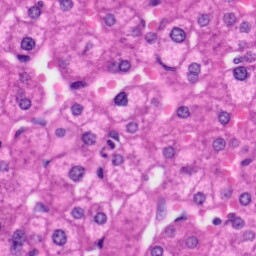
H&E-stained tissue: Liver